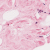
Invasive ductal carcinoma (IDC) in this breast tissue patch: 0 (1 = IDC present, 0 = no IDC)